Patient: sex F, age 71
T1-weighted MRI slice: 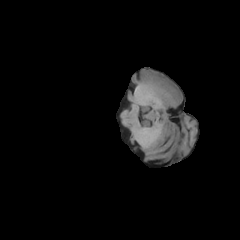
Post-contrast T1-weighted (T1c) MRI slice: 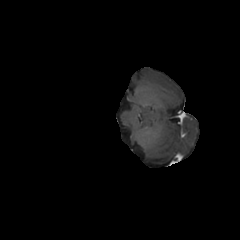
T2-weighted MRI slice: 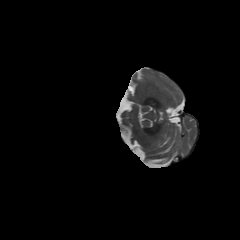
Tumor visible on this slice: no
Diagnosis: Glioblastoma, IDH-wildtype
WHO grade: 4